Field crop: maize
Growth stage: 2
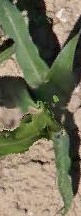
Species: maize